Interaction volume radius: 10 \u00c5
Interaction volume height: 15 \u00c5
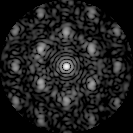
Disorder parameter: 0.5713